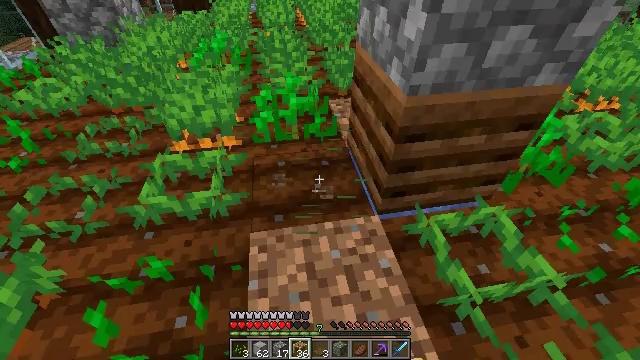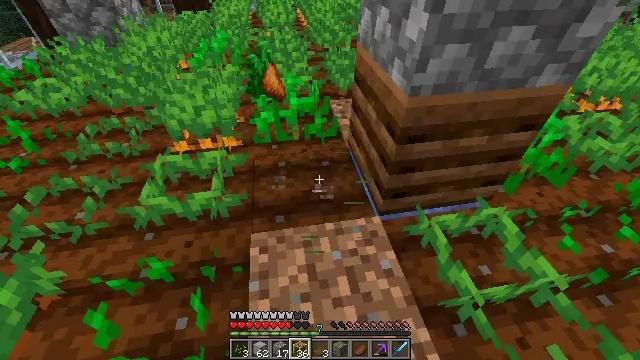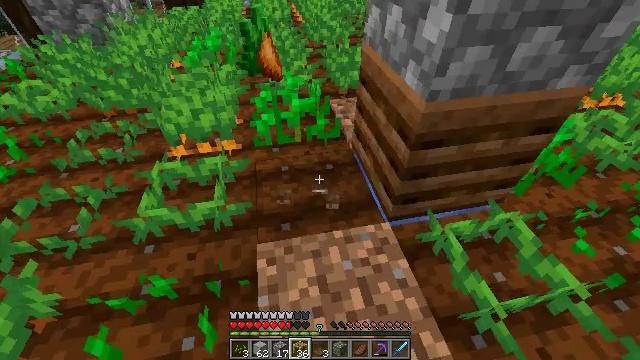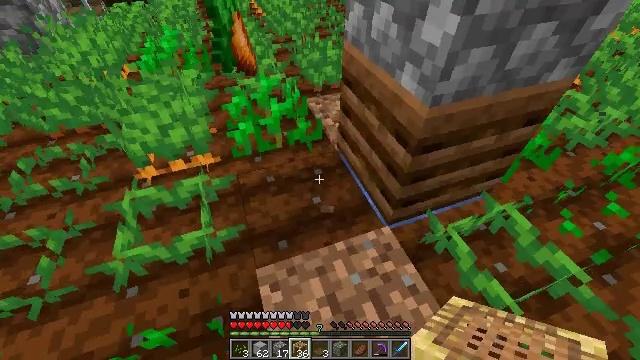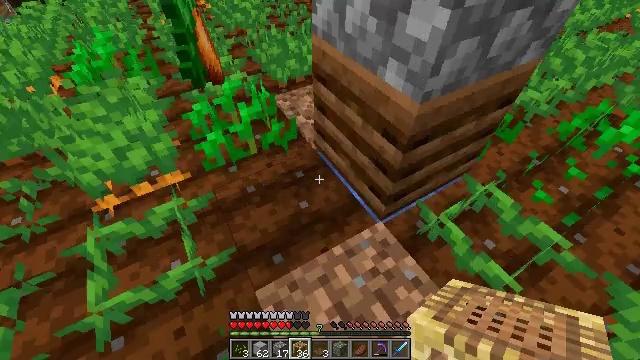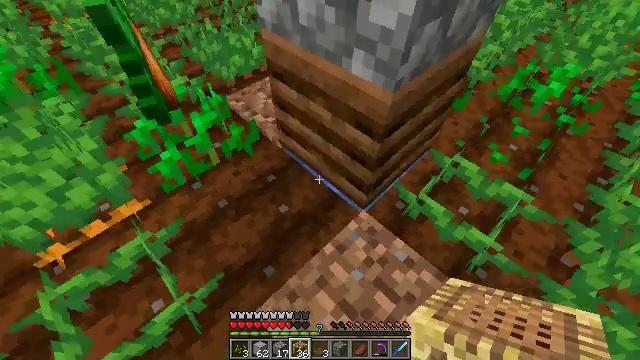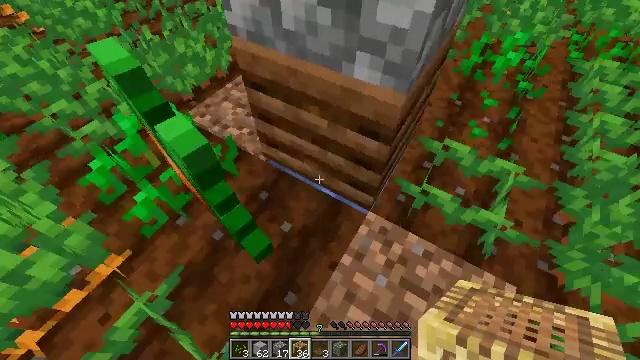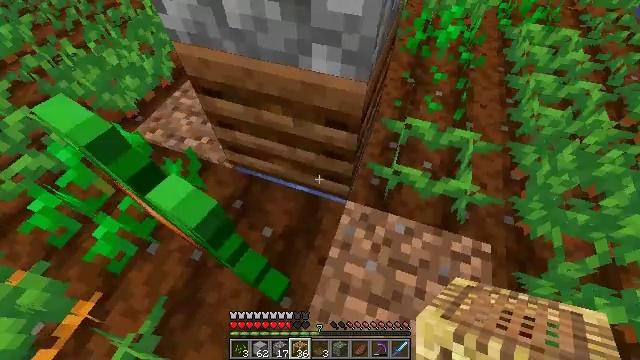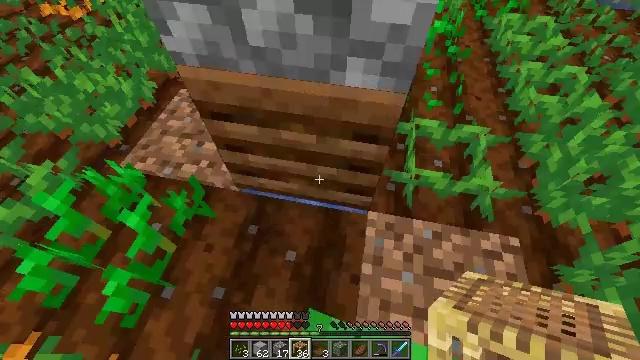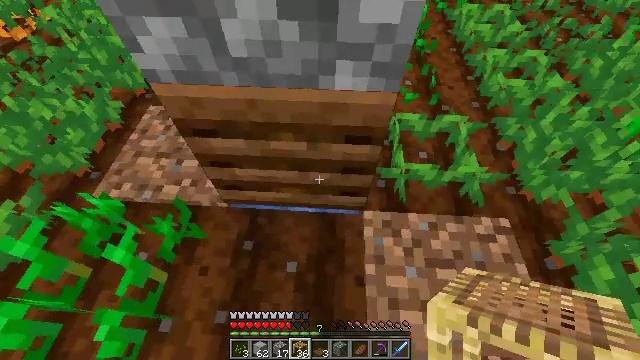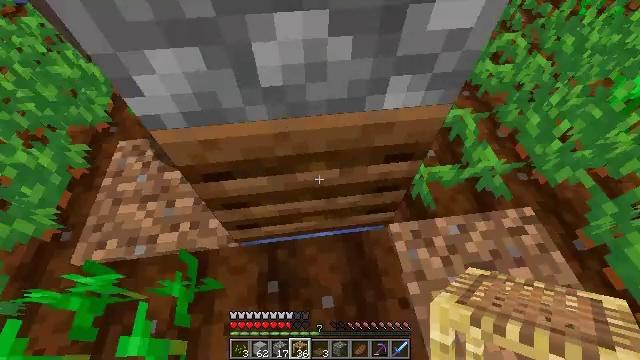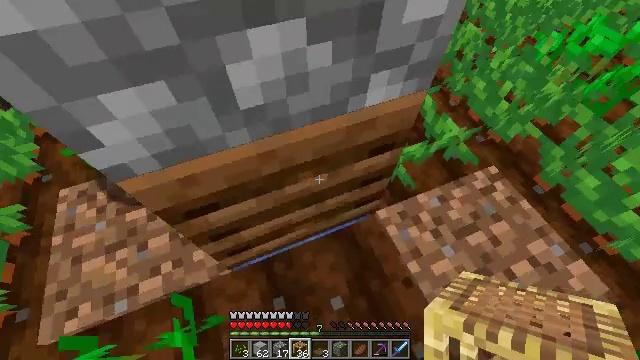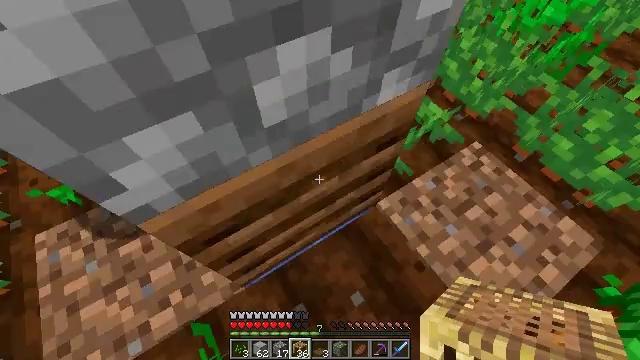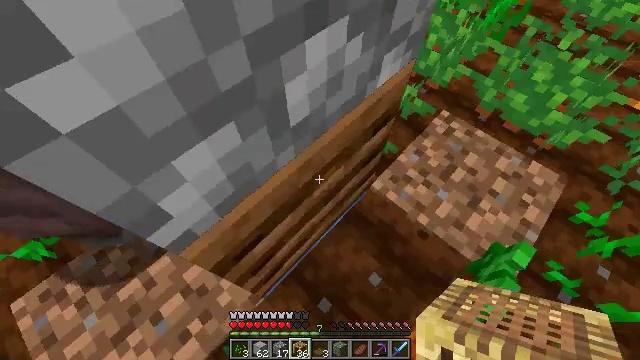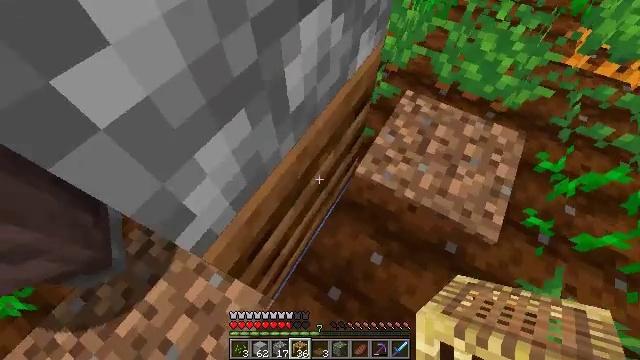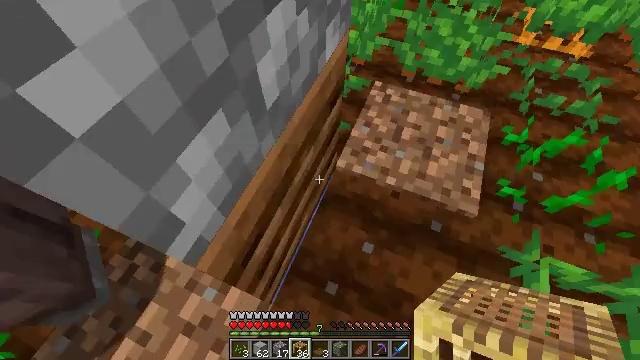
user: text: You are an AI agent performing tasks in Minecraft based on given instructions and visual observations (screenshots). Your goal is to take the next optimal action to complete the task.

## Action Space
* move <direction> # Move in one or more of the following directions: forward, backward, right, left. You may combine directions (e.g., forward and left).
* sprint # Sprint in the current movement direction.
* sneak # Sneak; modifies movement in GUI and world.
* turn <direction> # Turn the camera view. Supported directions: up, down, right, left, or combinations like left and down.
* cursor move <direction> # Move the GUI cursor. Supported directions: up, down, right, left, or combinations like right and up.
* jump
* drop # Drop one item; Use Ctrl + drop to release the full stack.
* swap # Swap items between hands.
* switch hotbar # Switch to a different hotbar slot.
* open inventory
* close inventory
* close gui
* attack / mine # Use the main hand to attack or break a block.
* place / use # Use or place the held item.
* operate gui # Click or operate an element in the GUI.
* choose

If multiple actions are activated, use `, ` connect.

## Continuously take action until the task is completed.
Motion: motion action
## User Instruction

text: Gather the composter from your farm.
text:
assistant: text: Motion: move forward and move left
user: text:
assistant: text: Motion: move forward and move left, turn right
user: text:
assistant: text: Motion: move forward and move left, turn right and down
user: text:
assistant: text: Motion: move forward and move left, turn right and down
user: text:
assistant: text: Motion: move forward and move left, turn right and down
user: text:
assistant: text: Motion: move forward and move left, turn right and down
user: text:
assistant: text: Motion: move forward and move left, turn right and down
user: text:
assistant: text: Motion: move forward and move left, turn right
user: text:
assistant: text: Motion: move forward and move left, turn right
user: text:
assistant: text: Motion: move forward and move left, turn right
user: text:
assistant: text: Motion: move left, turn right and down
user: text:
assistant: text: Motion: move left, turn right and down
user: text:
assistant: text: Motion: turn right
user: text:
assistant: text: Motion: turn right
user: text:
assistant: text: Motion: turn right
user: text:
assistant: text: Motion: move back, turn right and up
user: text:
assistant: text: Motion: move back, turn right and up
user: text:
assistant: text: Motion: move back, turn up
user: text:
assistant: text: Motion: move back, turn right and up
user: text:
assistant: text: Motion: move back, turn right and up
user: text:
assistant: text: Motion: turn right and up
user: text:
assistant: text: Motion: turn right and up
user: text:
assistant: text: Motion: turn up
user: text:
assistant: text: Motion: turn left and up
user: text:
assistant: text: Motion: turn left and up
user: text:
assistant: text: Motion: turn left and up
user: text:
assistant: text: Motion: turn left
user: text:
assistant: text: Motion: no_op
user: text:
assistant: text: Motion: turn left
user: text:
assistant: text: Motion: no_op